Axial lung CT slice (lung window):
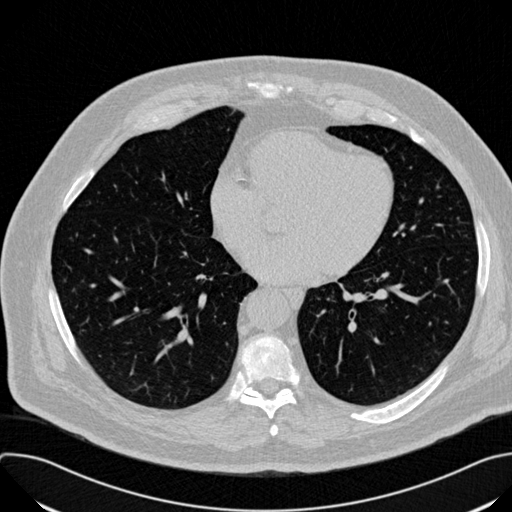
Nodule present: no